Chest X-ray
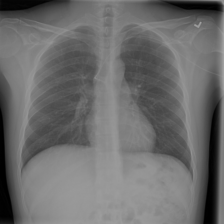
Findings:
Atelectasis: negative
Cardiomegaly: negative
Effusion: negative
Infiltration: positive
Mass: negative
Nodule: negative
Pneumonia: negative
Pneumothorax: negative
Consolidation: negative
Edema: negative
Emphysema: negative
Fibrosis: negative
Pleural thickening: negative
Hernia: negative